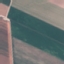
Label: AnnualCrop